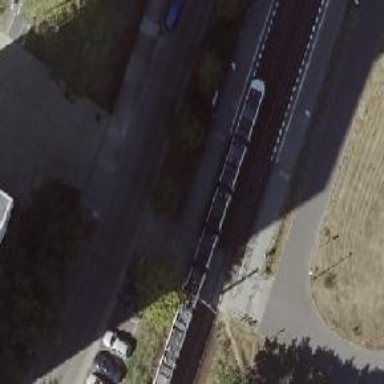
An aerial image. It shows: Uncontrolled tram railway crossing.